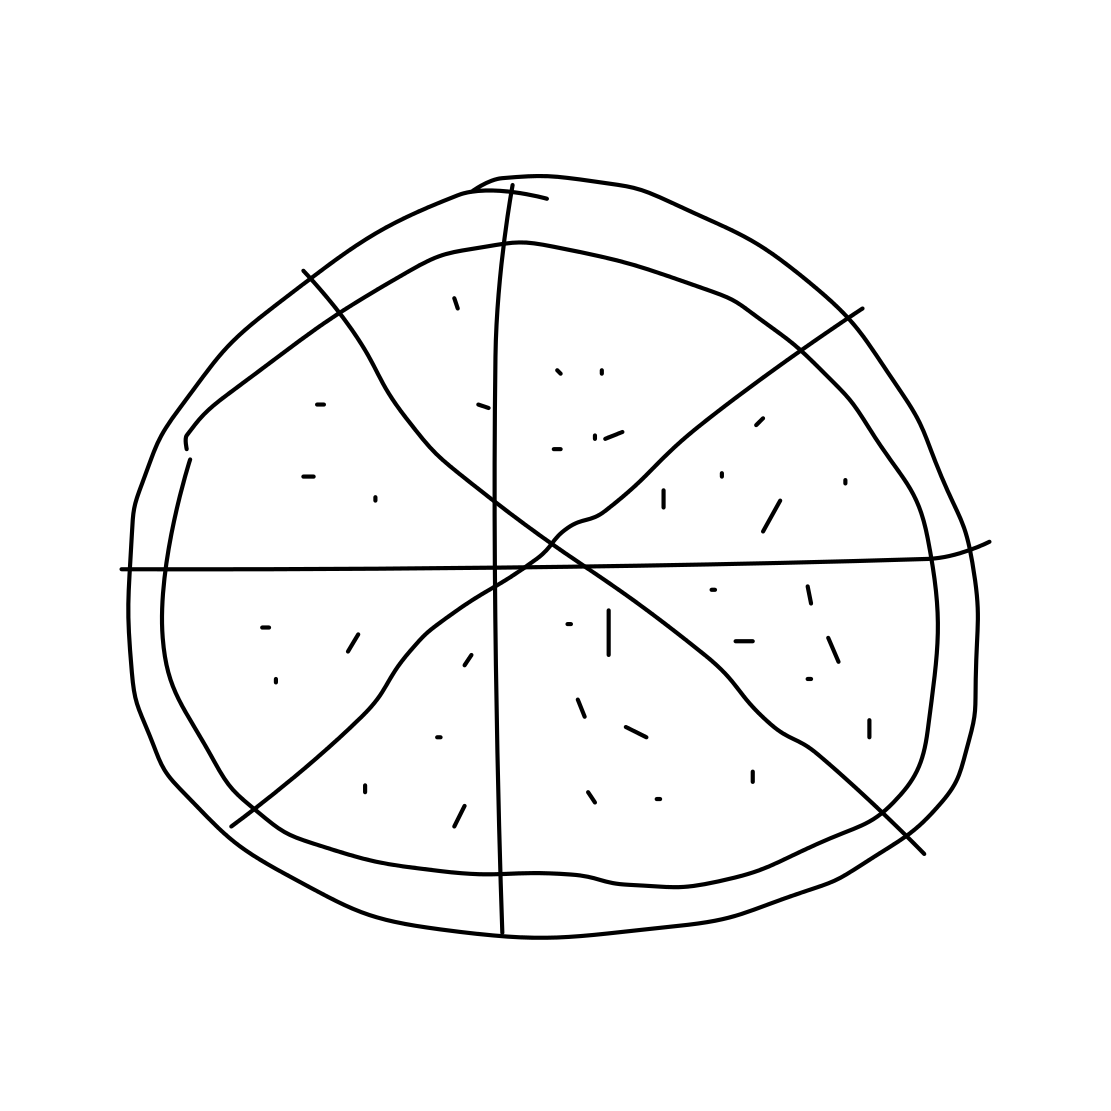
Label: pizza